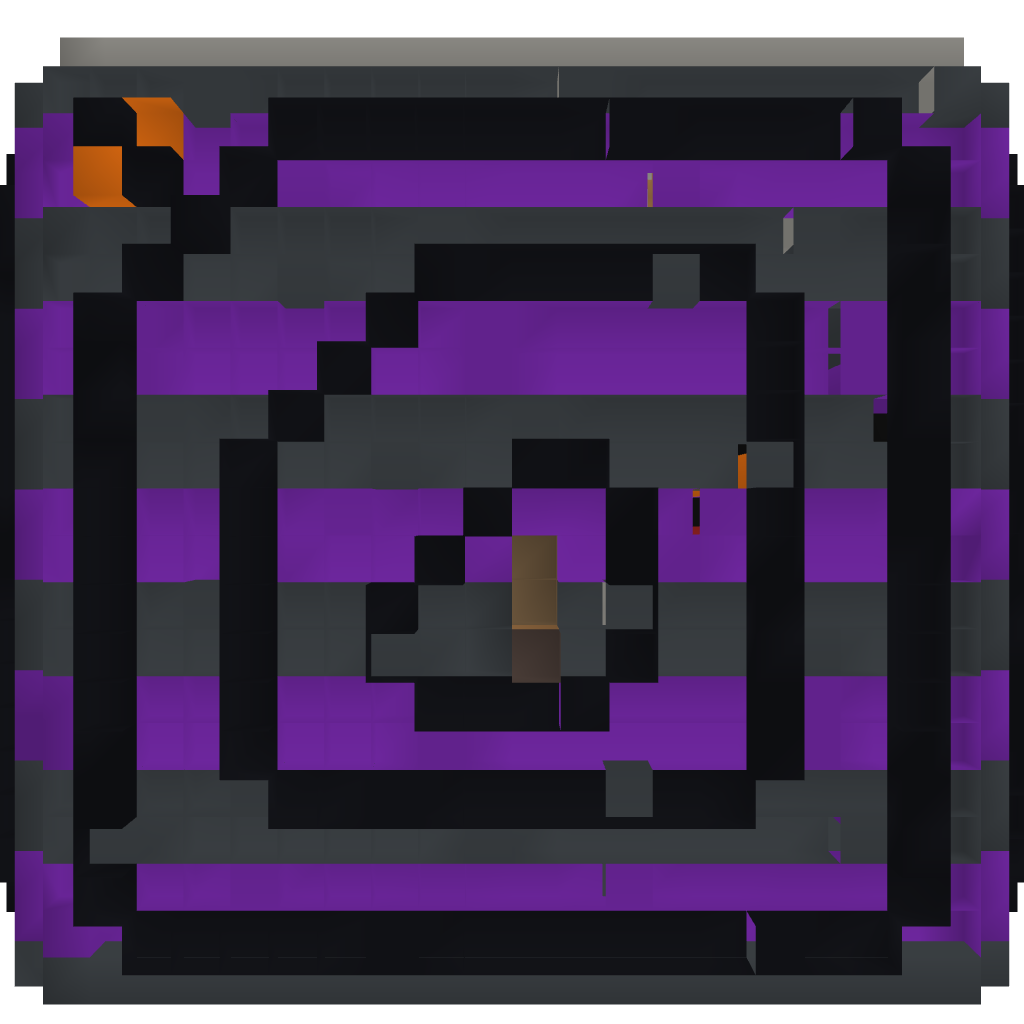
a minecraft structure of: Electronic Connect Four